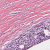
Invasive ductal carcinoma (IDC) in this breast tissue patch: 0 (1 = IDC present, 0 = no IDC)